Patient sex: F
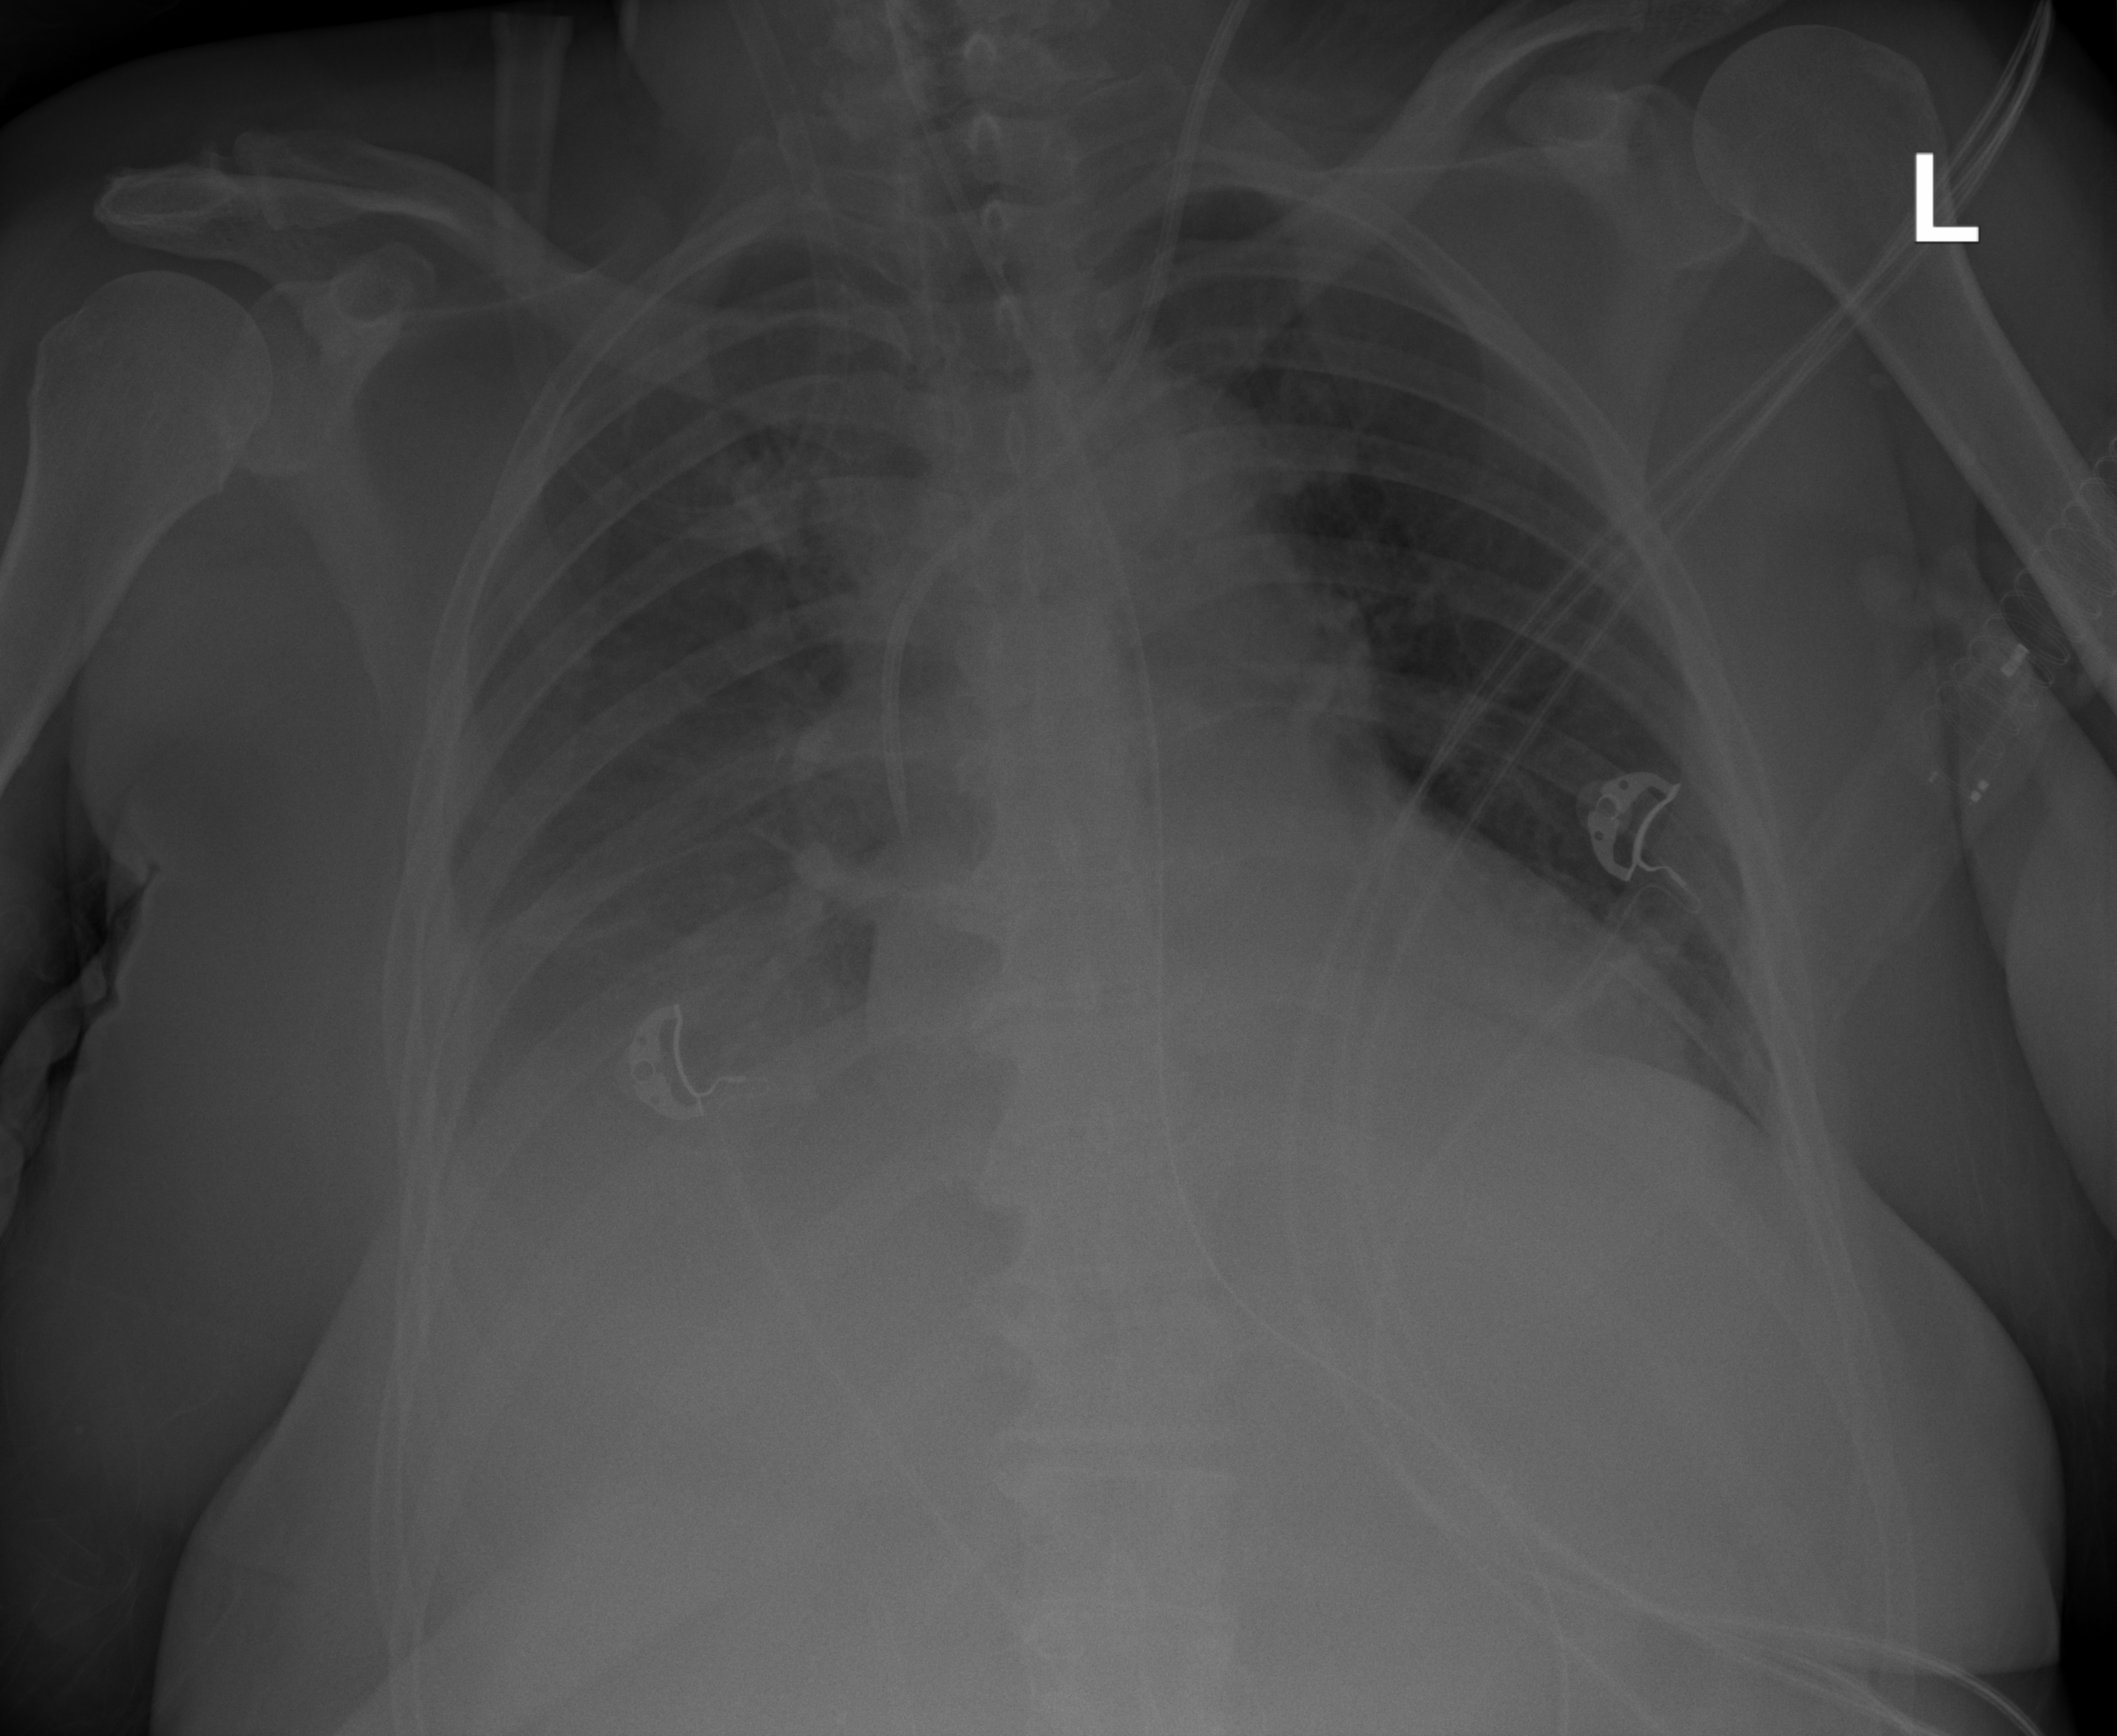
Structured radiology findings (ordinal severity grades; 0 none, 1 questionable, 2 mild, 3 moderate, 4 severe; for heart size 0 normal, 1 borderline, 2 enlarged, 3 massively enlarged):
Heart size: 0
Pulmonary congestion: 2
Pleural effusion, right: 2
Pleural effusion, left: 2
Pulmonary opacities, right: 2
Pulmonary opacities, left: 2
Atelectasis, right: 2
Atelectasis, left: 0